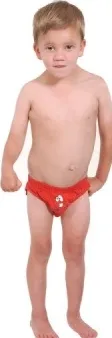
Three photographs of our patient taken at the age of 4 years. Photograph (C) shows lasting damage from his cerebral infarct: the right upper limb is flexed and there is reduced muscle tone of the thigh in comparison to the left lower limb. His neck appears broad, with a broad thorax and wide-spaced nipples. His spleen measures 12 cm and marginally distorts the appearance of the abdomen. His skin is soft and mottled and he has clinodactyly. He is <0.4th centile for height, weight, and head circumference, and developmentally he is predicted to have skills appropriate for a 21/2-3-year old. Noteworthy, during the antenatal period, marginal nuchal fold enlargement was documented but otherwise pregnancy and delivery were uneventful.
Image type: medical_photograph (skin_photograph)